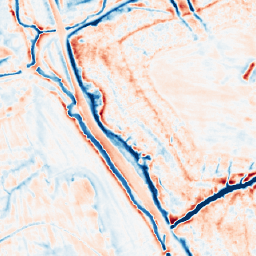
Category: multiscale
Decomposition family: dog_multiscale
Decomposition parameters: sigma_ratio: 1.4
n_scales: 6
base_sigma: 0.5
Upsampling method: area
Upsampling parameters: scale: 2
Upsampling scale: 2